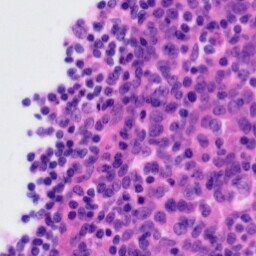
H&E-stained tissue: Tonsil